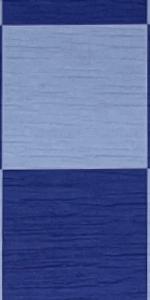
Label: Empty